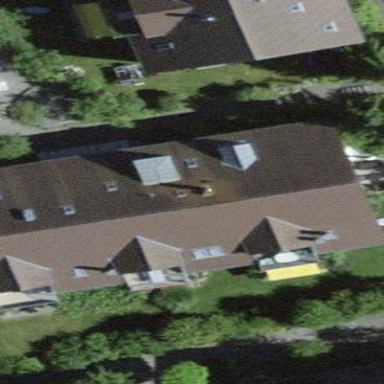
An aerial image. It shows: Residential building.